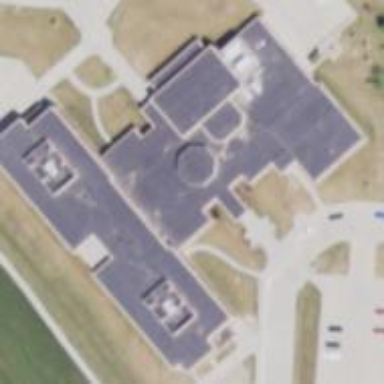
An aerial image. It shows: School building.